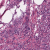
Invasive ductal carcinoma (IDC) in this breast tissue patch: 1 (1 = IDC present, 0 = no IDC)